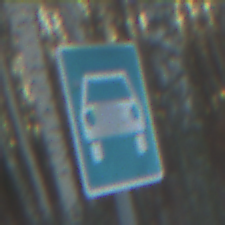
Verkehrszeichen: Kraftfahrstrasse
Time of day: SunriseSunset
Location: Outdoor (Nature)
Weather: Clear
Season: Winter
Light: Natural